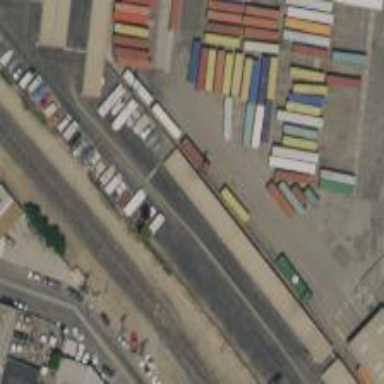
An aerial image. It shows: Storage rental shop located in building.